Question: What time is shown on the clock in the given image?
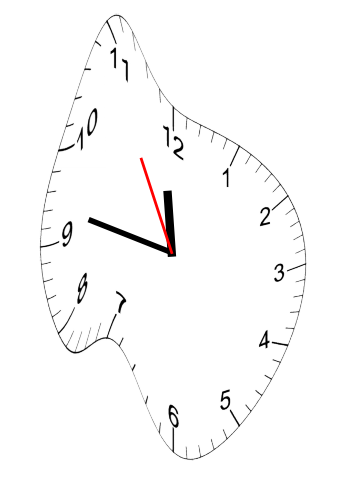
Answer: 11:46:55